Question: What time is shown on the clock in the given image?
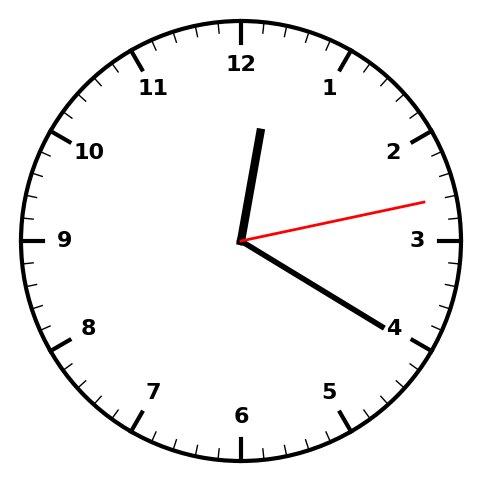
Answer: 12:20:13